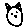
Label: cat